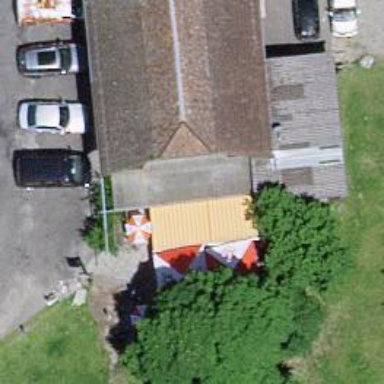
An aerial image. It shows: Restaurant.